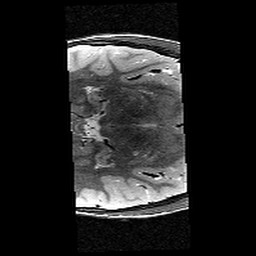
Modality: T2w
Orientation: axial
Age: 12
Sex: male
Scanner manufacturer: siemens
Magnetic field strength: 3 T
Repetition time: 9.23 s
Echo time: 0.067 s